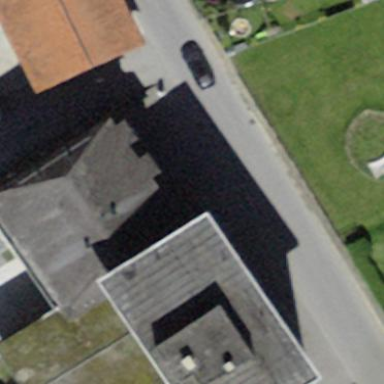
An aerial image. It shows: Gabled roof hotel with the roof orientation along.